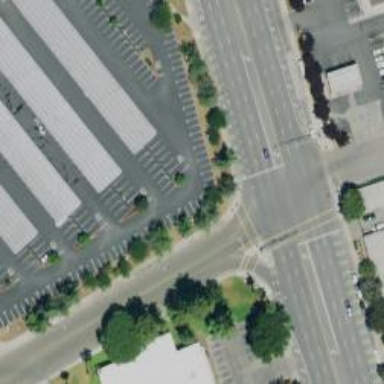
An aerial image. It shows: Solid stop line on the road marking.